Interaction volume radius: 10 \u00c5
Interaction volume height: 15 \u00c5
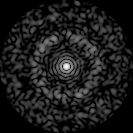
Disorder parameter: 0.8143